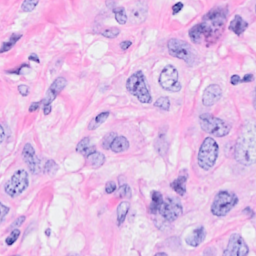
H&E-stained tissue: Breast